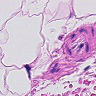
Metastatic tissue present: no